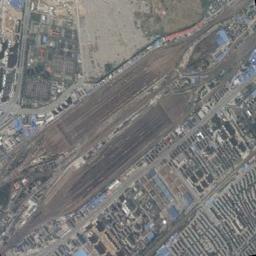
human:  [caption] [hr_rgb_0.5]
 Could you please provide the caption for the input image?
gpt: Many buildings are beside the railway station .

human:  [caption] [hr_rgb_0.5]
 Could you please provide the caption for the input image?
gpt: The railway station with lots of railways is surrounded by lots of other buildings and a clearing .

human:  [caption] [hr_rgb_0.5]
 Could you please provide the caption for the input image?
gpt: The railway station is next to some buildings and grass .

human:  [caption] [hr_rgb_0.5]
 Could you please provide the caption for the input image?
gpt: There is a railway station under construction in the suburbs .

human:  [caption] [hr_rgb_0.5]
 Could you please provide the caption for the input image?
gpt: There are some brown bare land and many buildings around the railway station .